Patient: sex M, age 72
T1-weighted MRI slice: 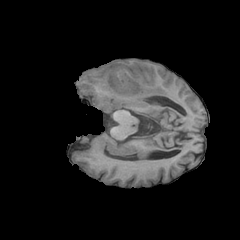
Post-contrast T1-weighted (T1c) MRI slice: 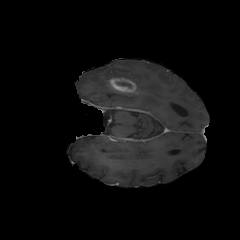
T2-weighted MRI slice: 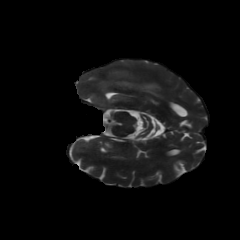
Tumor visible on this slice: yes
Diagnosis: Glioblastoma, IDH-wildtype
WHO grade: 4